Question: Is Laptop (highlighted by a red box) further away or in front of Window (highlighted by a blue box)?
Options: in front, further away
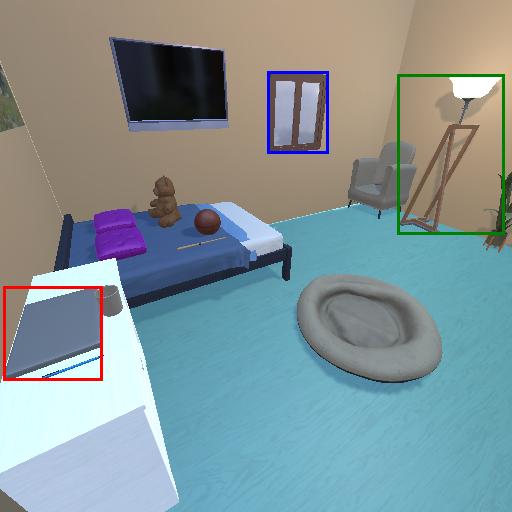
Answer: in front